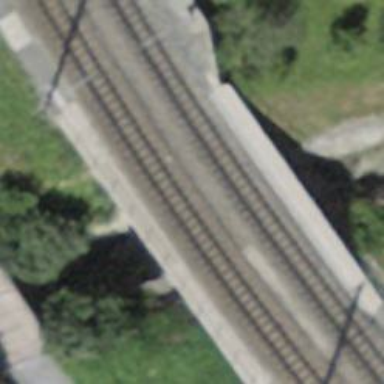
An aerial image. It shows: Narrow-gauge railway bridge with electrified contact line.